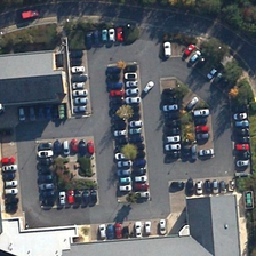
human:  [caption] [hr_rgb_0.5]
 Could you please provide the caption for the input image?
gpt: Four rows of cars are on the highway.

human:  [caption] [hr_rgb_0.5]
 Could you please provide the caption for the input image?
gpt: There are four rows of cars on the wide street

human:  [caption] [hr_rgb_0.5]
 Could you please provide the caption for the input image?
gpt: There are four rows of cars on the wide road.

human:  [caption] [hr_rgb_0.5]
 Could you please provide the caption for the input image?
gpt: Four cars are on the wide road.

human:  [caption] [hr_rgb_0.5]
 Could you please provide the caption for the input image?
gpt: Four Daughters of Cars are on the road.